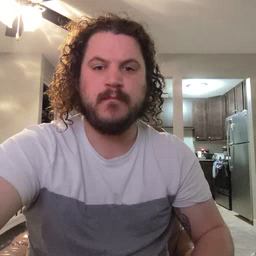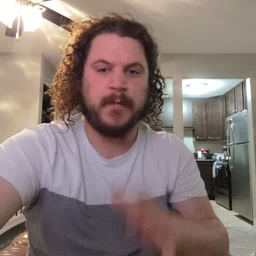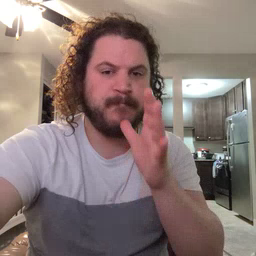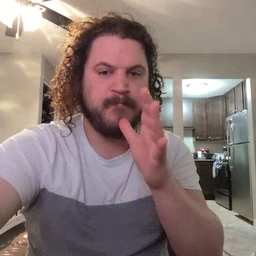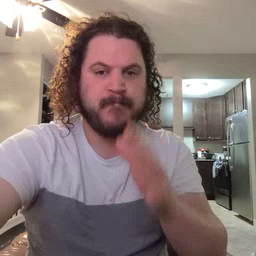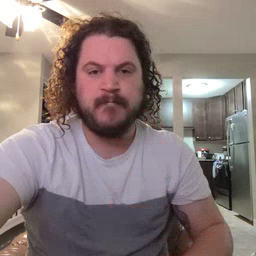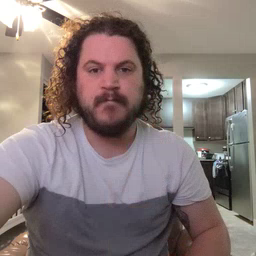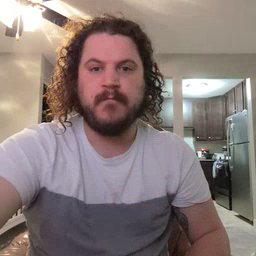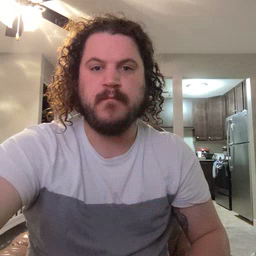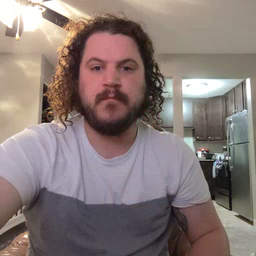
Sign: mom